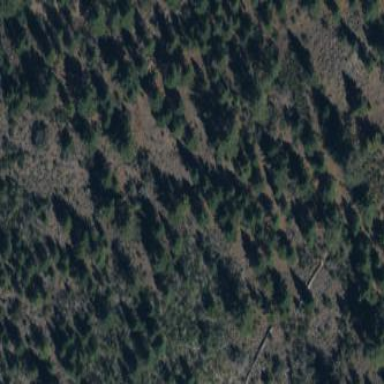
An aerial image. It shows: Woodland with evergreen needle-leaved trees.